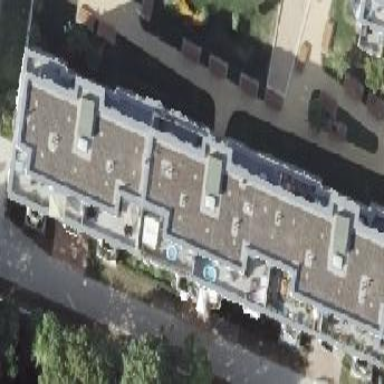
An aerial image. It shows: Building with apartments and flat roof.